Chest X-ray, PA view. Patient: 63 years old, sex M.
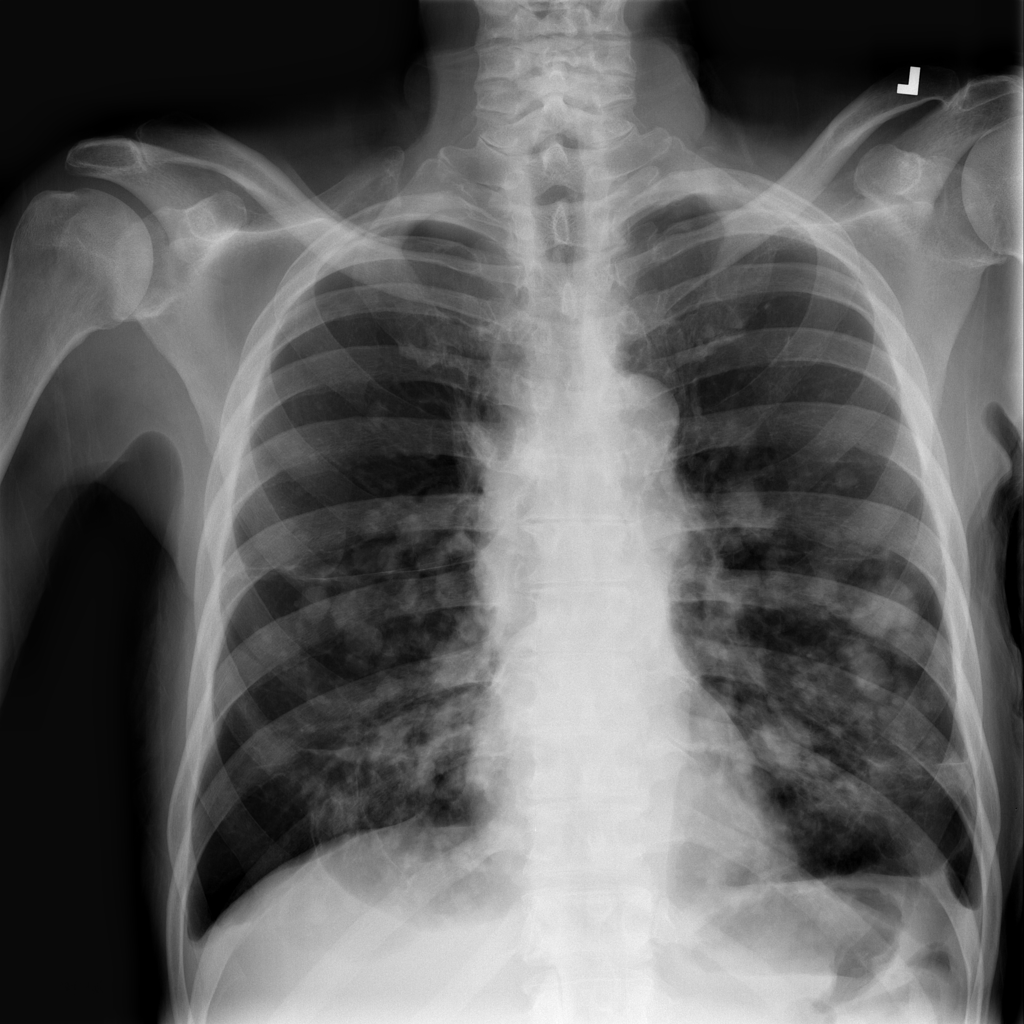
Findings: Mass